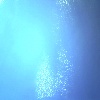
Label: water